Question: Using Eclipse (EGit) how do I see/review commits that haven't been pushed to origin yet?
This is what the history looks like:

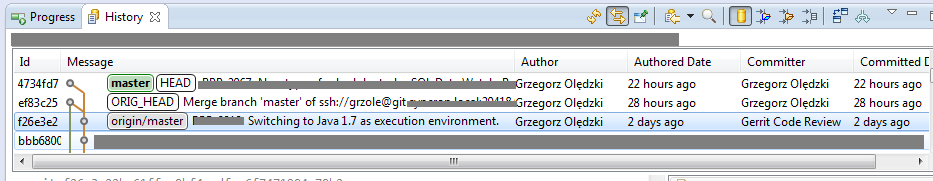
Answer: You can see whether you have unpushed commits by the arrow and number in the decoration of the project in the explorer view or the view. You can see it here:

In the picture above, the repository has 2 unpushed commits.
To review the changes before pushing, you can look at the view. E.g. when you have unpushed commits on the branch, you will see in the history pointing to the latest commit that is known on the remote repository. On top of that, you will see your local commits and the label for .
Let's look at the screenshot from your question:

This is how to read the history: Start at the commit labeled 'master', which is the topmost one. Then follow the orange line downwards until you arrive at the next commit, which is the third one labeled 'origin/master'. So you locally have one more commit, which is shown in the project decorations as an upwards-pointing arrow with the number 1 besides it.
You may be confused by the second commit in the screenshot, labeled 'ORIG_HEAD'. When you look at the lines you will see that it is not included between 'master' and 'origin/master', but is parallel to 'master'. 'ORIG_HEAD' is a backup copy of your HEAD before you did a "dangerous" operation such as reset. You can use it to undo a reset for example.
If you don't want to see 'ORIG_HEAD' in the history, open the view menu (that little triangle) and deselect > , <URL>.